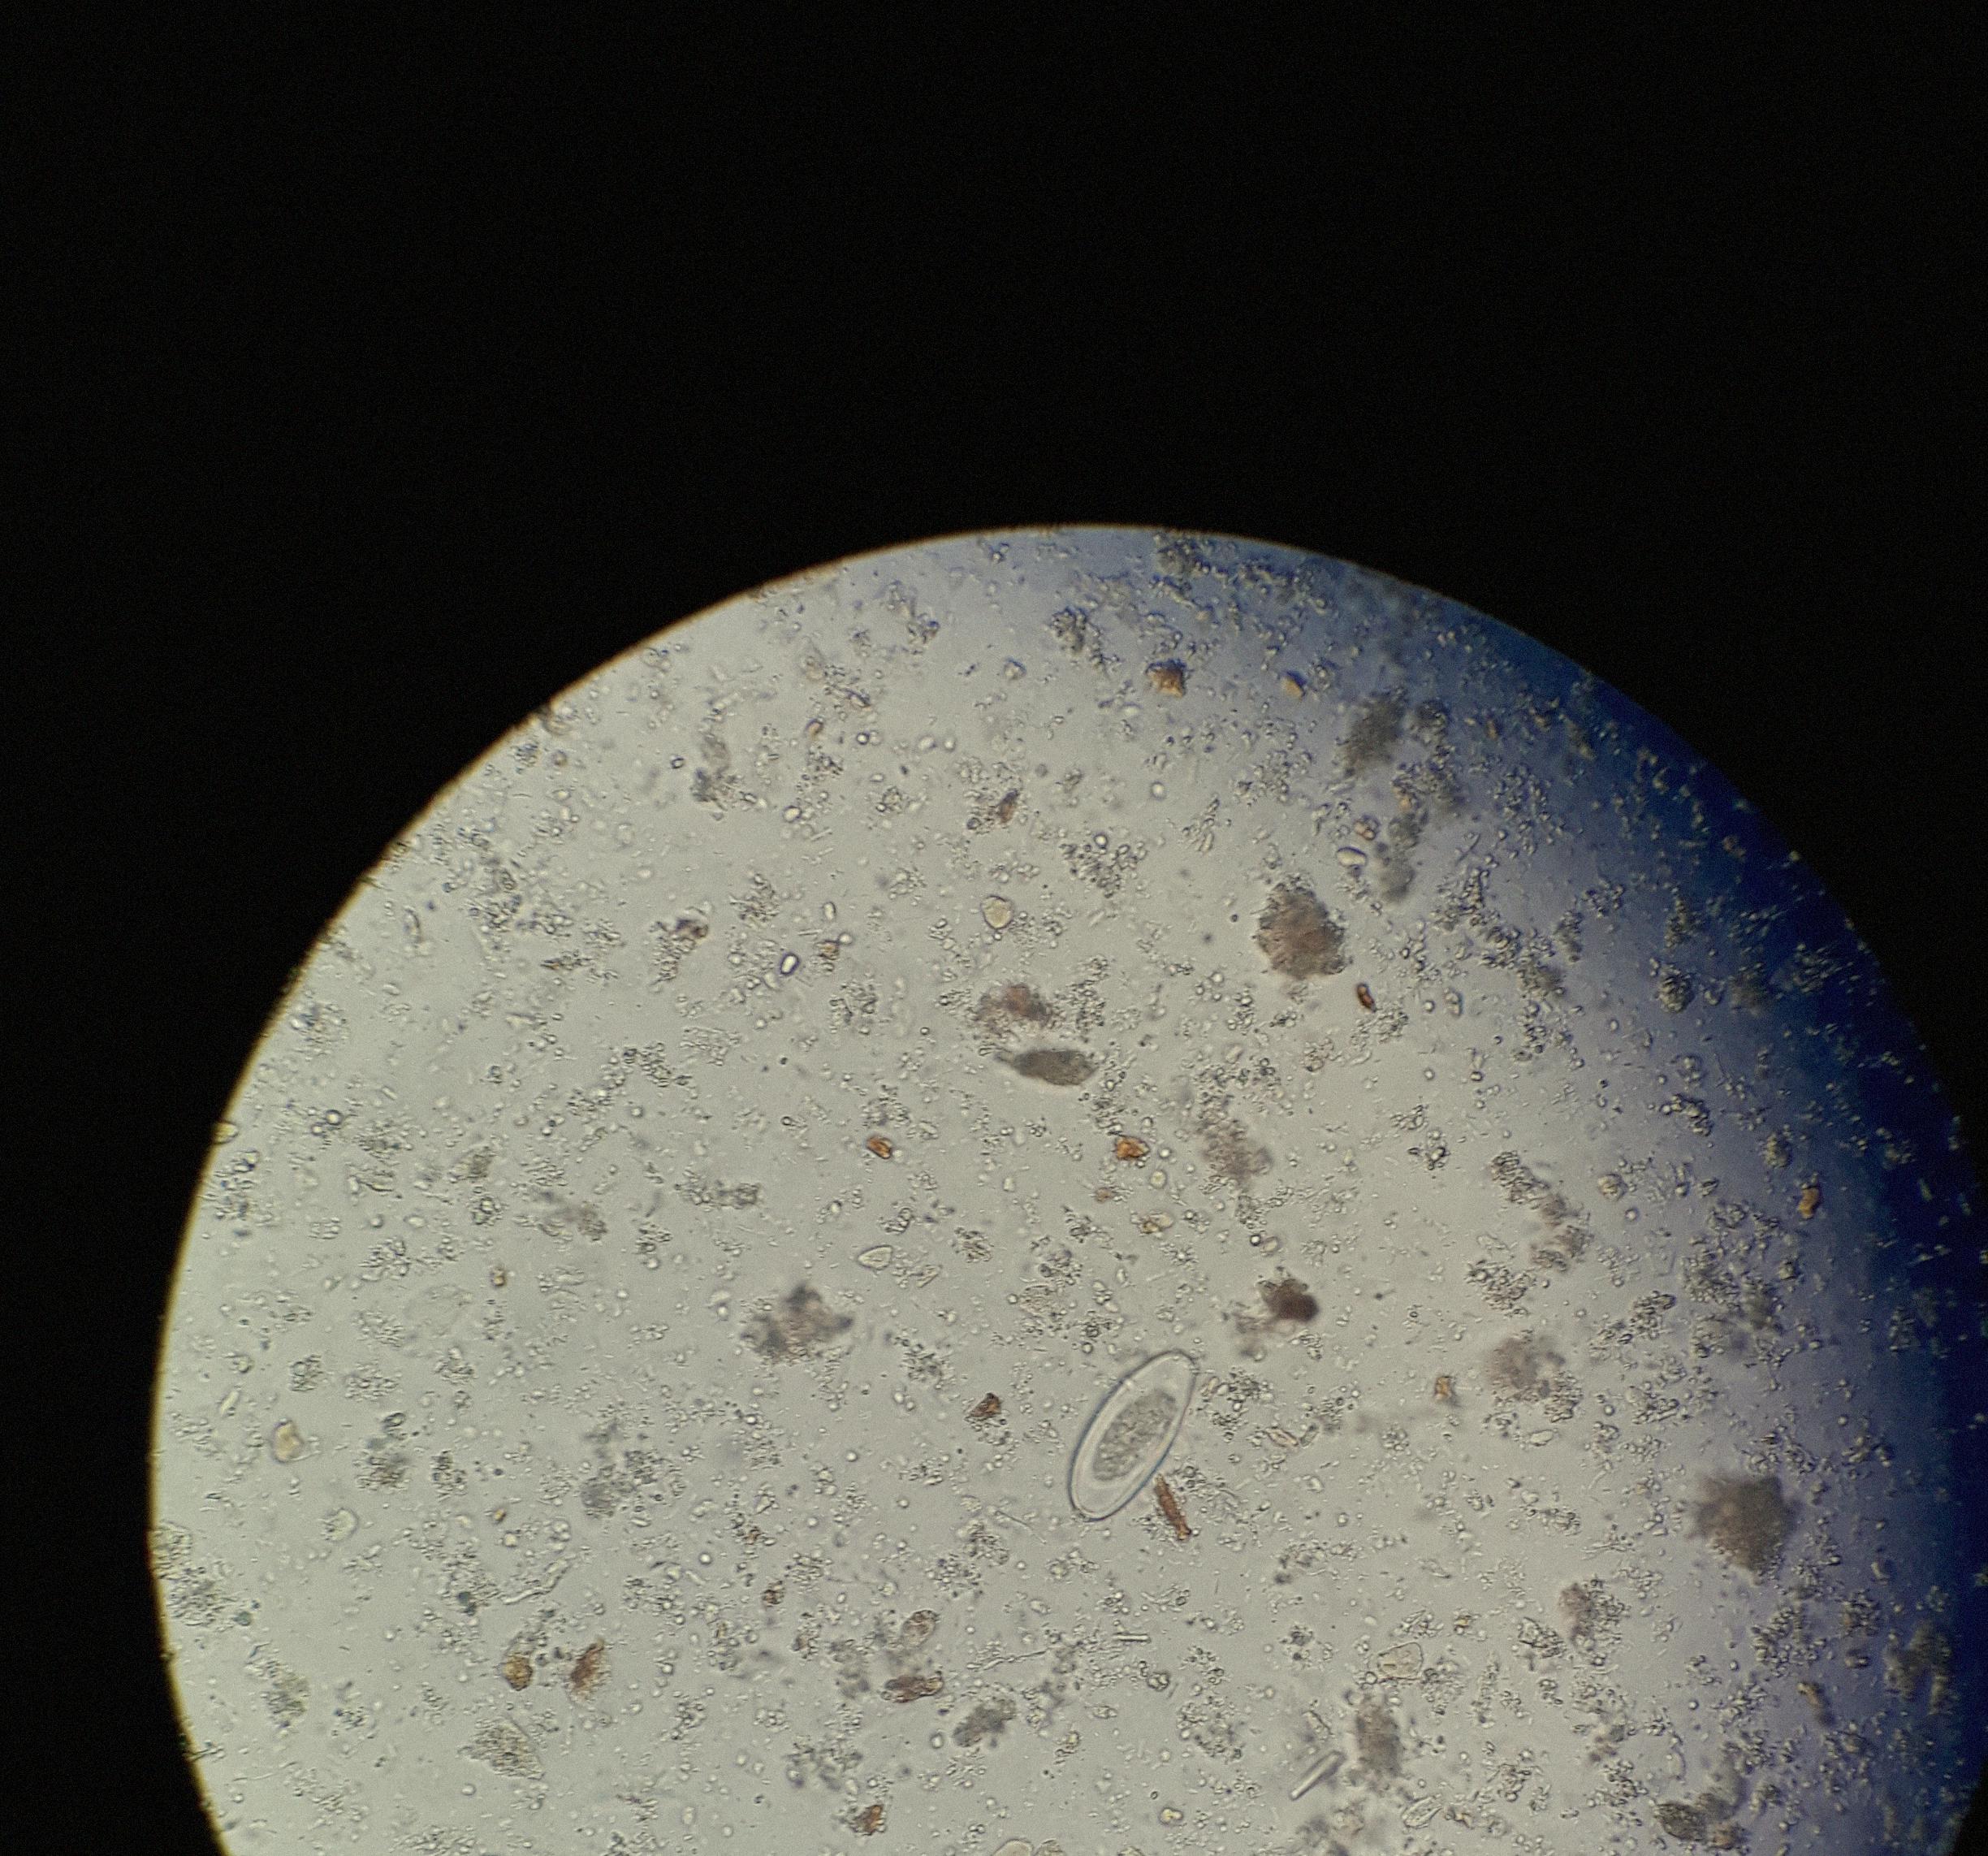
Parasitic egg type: Enterobius vermicularis